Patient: sex F, age 35
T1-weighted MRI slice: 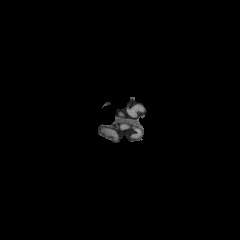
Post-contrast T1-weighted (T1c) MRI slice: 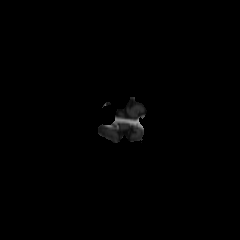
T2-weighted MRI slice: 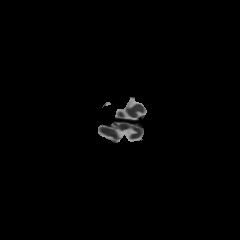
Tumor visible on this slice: no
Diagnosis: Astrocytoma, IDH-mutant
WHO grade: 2